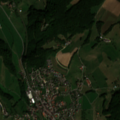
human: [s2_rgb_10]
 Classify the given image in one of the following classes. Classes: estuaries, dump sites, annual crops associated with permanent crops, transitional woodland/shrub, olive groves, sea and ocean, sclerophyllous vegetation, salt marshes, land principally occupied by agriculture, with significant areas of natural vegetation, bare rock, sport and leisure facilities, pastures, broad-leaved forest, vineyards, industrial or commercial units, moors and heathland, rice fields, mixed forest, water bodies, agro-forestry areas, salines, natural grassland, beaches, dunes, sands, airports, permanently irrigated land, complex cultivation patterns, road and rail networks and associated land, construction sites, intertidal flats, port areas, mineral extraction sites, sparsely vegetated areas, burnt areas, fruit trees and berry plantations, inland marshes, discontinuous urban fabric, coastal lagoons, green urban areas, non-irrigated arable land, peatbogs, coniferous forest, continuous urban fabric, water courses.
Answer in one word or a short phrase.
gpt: discontinuous urban fabric, non-irrigated arable land, pastures, complex cultivation patterns, mixed forest